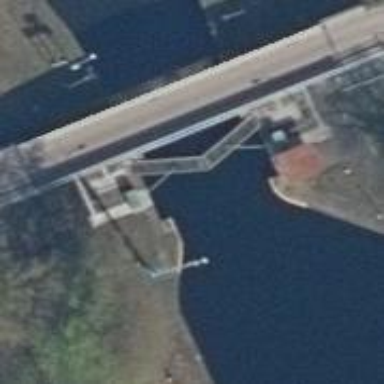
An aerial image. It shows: Lock gate on waterway.